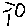
Label: sun